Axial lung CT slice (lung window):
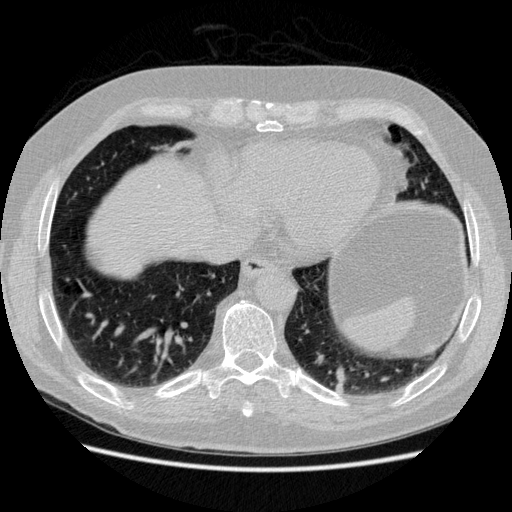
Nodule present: no